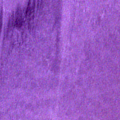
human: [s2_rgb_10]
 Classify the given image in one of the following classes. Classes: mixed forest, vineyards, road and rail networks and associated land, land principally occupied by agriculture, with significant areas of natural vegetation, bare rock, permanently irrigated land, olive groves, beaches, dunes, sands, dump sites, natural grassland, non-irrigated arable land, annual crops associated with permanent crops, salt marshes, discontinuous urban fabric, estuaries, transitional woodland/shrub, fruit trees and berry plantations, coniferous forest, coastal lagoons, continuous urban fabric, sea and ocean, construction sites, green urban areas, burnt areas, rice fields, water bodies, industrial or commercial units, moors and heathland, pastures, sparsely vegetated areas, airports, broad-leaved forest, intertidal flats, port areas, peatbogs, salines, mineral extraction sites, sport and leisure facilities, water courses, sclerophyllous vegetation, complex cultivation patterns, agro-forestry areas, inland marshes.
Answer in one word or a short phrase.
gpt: sea and ocean